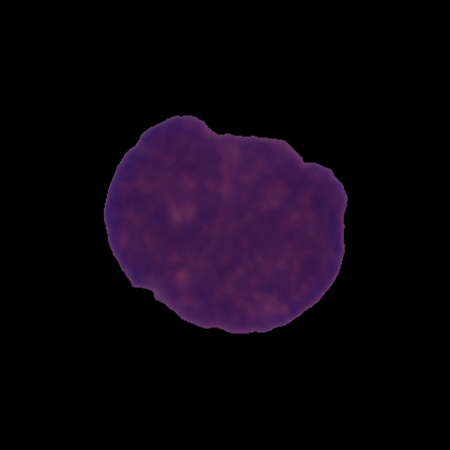
Label: cancer